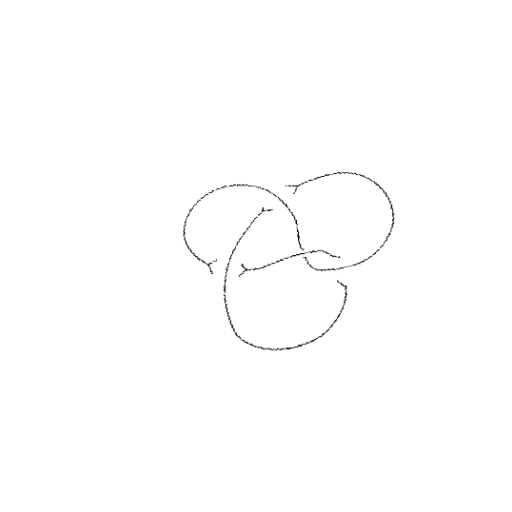
Crossing number: 4